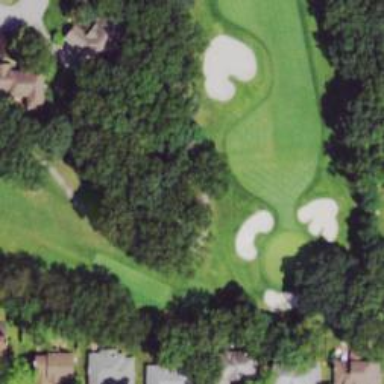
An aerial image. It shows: Path for both roads and golfers.